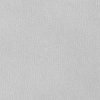
Atmospheric dust classification: dusty